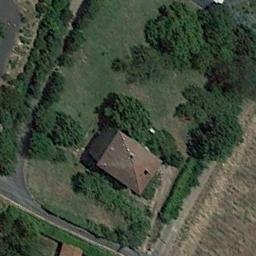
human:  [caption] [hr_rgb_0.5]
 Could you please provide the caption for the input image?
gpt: A path leads to these two houses which are surrounded by lawn .

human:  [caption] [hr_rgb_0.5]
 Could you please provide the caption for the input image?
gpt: Many trees are around the sparse residential .

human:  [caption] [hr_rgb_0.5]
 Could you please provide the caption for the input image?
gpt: In a sparse residential area there is a grey house and many green trees surrounded by grass .

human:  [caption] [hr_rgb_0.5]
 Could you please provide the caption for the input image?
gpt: The sparse residential is on the grass next to some trees and bare land .

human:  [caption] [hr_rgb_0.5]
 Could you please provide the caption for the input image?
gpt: A sparse residential area with some green trees and a brown building .